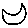
Label: moon